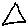
Label: triangle